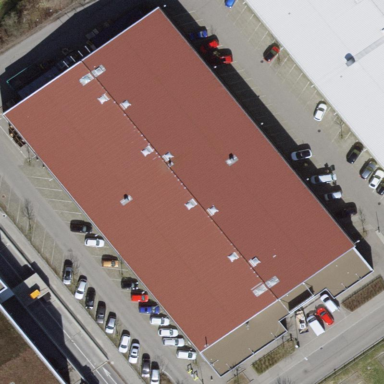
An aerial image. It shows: Commercial building.